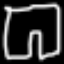
Label: pants